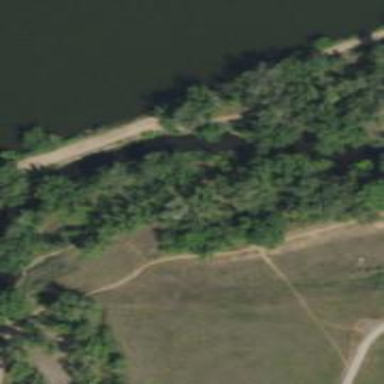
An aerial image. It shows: Path.